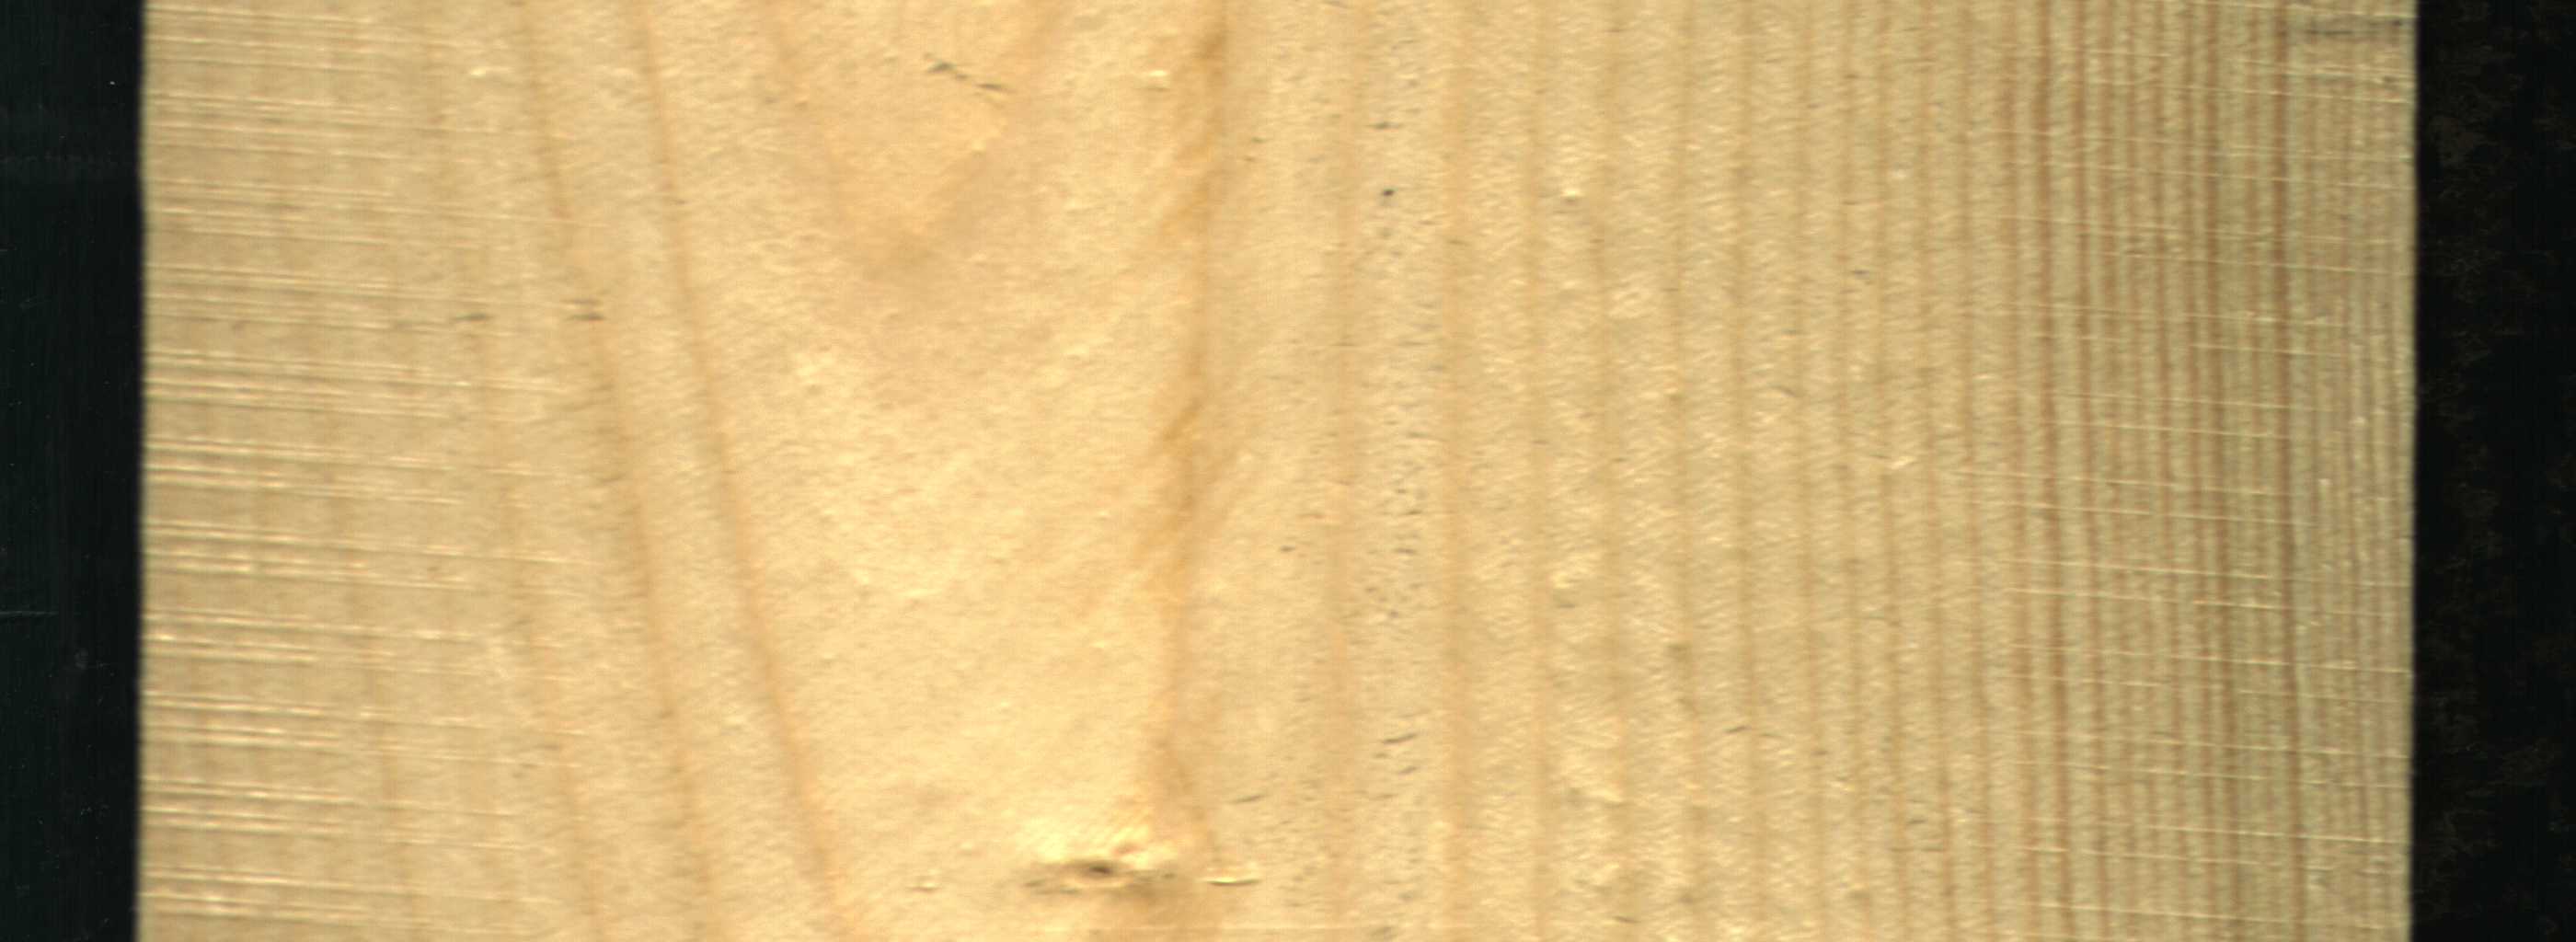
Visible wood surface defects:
Live_Knot